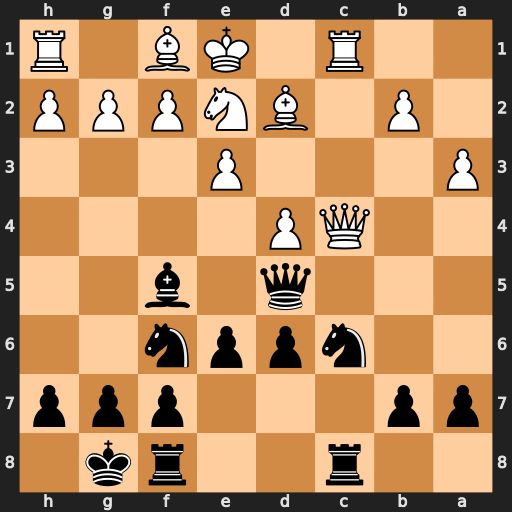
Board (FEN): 2r2rk1/pp3ppp/2nppn2/3q1b2/2QP4/P3P3/1P1BNPPP/2R1KB1R
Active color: b
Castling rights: K
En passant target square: -
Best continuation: Ne5 dxe5 Rxc4